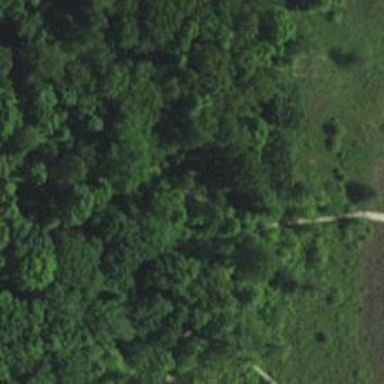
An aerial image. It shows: Excellent visibility path. It is route type trail.